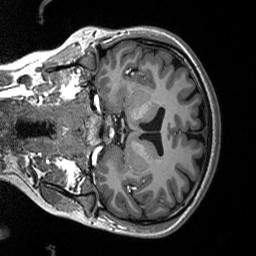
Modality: T1w
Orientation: coronal
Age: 24
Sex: female
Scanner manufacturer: siemens
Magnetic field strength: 3 T
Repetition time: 2.53 s
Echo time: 0.00219 s